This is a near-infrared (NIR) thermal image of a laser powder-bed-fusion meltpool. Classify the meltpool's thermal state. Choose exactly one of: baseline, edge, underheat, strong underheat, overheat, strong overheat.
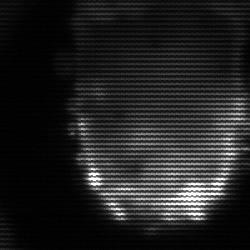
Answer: baseline